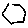
Label: hexagon